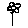
Label: flower